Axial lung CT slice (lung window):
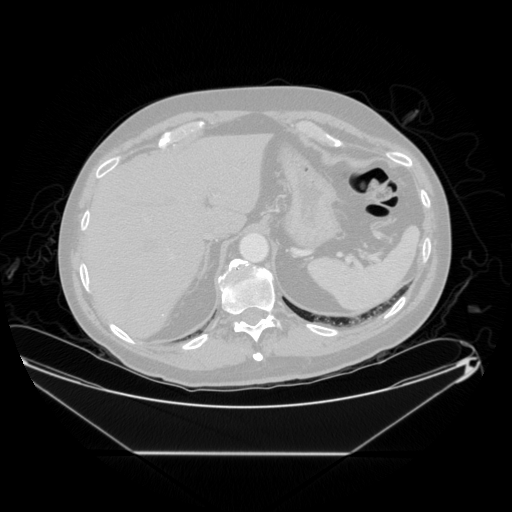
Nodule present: no